Question: I have the following data frame and want to plot a stacked area plot:
'''
library(ggplot2)
set.seed(11)
df <- data.frame(a = rlnorm(30), b = as.factor(1:10), c = rep(LETTERS[1:3], each = 10))
ggplot(df, aes(x = as.numeric(b), y = a, fill = c)) +
geom_area(position = 'stack') +
theme_grey() +
scale_x_discrete(labels = levels(as.factor(df$b))) +
theme(axis.text.x = element_text(angle = 90, hjust = 1))
'''
The resulting plot on my system looks like this:

Unfortunately, the x-axis doesn't seem to show up. I want to plot the values of 'df$b' rotated so that they don't overlap, and ultimately I would like to sort them in a specific way (haven't gotten that far yet, but I will take any suggestions).
Also, according to '?factor()' using 'as.numeric()' with a factor is not the best way to do it. When I call 'ggplot' but leave out the 'as.numeric()' for 'aes(x=...' the plot comes up empty.
Is there a better way to do this?
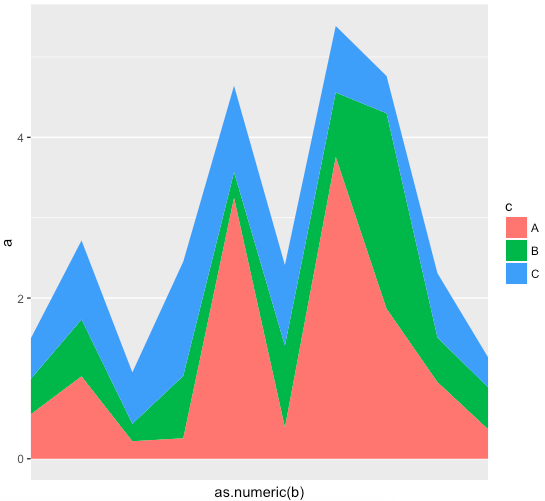
Answer: Leave 'b' as a factor. You will further need to add a 'group' aesthetic which is the same as the 'fill' aesthetic. (This tells 'ggplot' how to "connect the dots" between separate factor levels.)
'''
ggplot(df, aes(x = b, y = a, fill = c, group = c)) +
geom_area(position = 'stack') +
theme(axis.text.x = element_text(angle = 90, hjust = 1))
'''
<URL>
As for the order, the x-axis will go in the order of the factor levels. To change the order of the axis simply change the order of the factor levels. 'reorder()' works well if you are basing it on a numeric column (or a function of a numeric column). For arbitrary orders, just specify the order of the levels directly in a 'factor' call, something like: 'df$b = factor(df$b, levels = c("1", "5", "2", ...)' For more examples of this, see the r-faq <URL>. Yours isn't a barplot but the principle is identical.